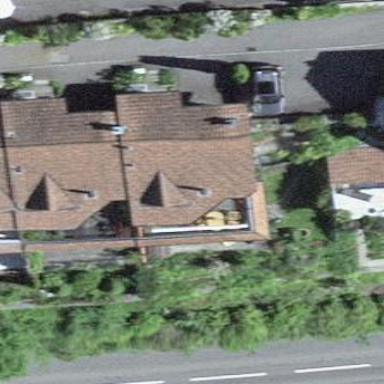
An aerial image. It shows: Terrace building.